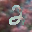
Label: 2